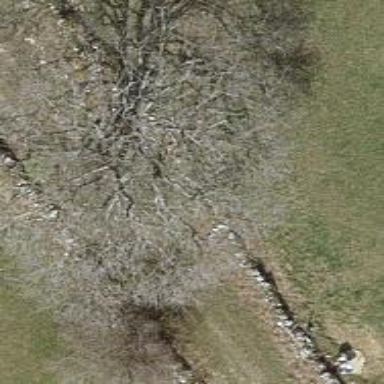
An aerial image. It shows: Wall made of dry stone.